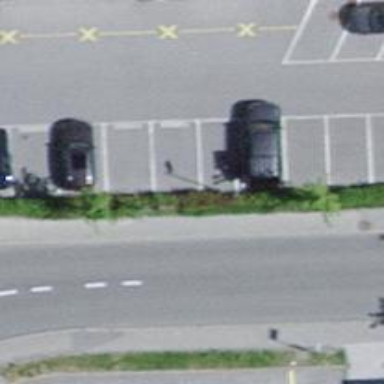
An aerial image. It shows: Bus stop with platform for public transport.